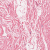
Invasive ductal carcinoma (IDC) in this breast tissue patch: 0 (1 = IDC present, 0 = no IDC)